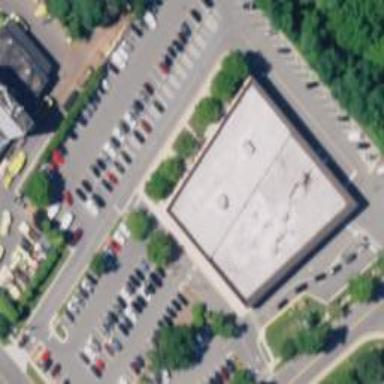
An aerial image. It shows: Parking space is available.